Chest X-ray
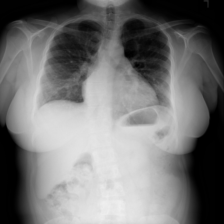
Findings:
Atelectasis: negative
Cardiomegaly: negative
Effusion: negative
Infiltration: negative
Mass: negative
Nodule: negative
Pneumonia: negative
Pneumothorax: negative
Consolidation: negative
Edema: negative
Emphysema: negative
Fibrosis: negative
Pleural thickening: negative
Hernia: negative